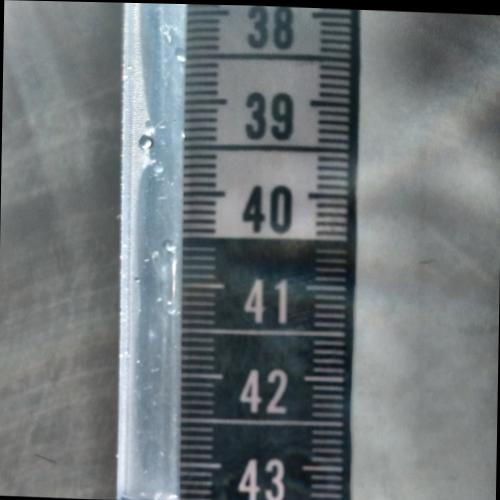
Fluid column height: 43.4 cm